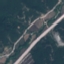
Land use / land cover: Highway